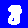
Digit: 8